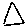
Label: triangle